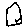
Label: house